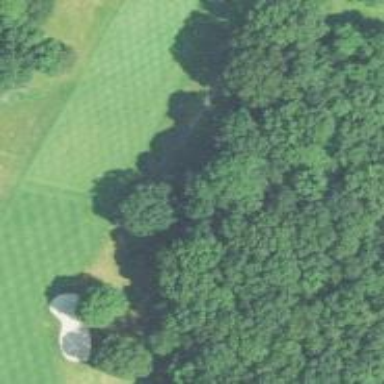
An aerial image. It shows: Grassy area designated as golf fairway.